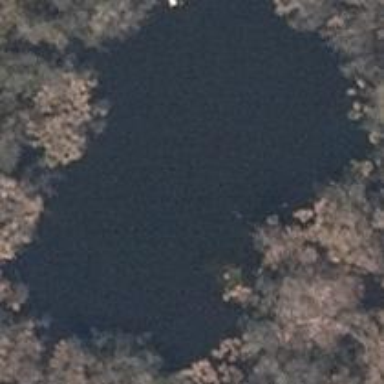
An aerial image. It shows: Serene pond surrounded by nature.